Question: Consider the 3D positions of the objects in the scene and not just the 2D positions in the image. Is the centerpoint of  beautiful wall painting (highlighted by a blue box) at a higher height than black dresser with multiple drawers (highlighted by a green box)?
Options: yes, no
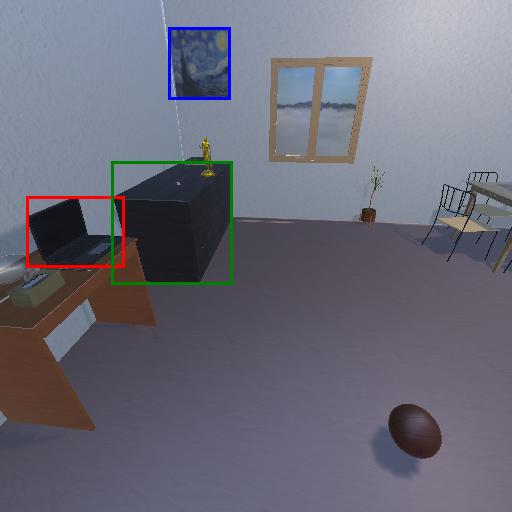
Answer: yes